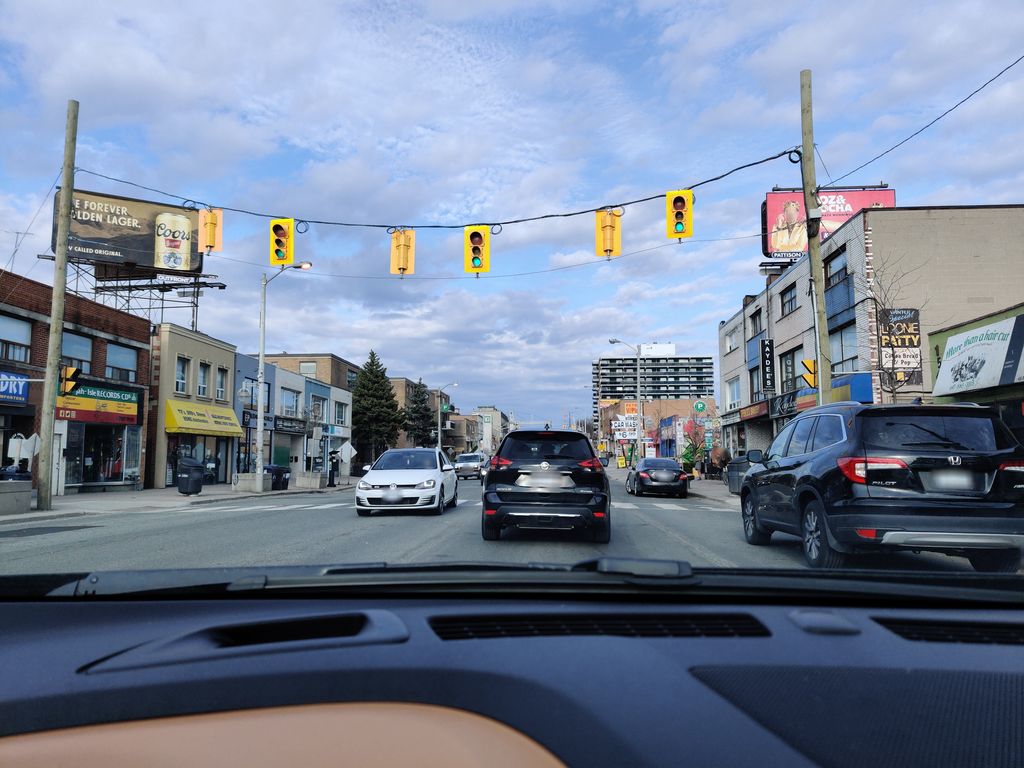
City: toronto